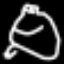
Label: frog